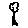
Label: tree